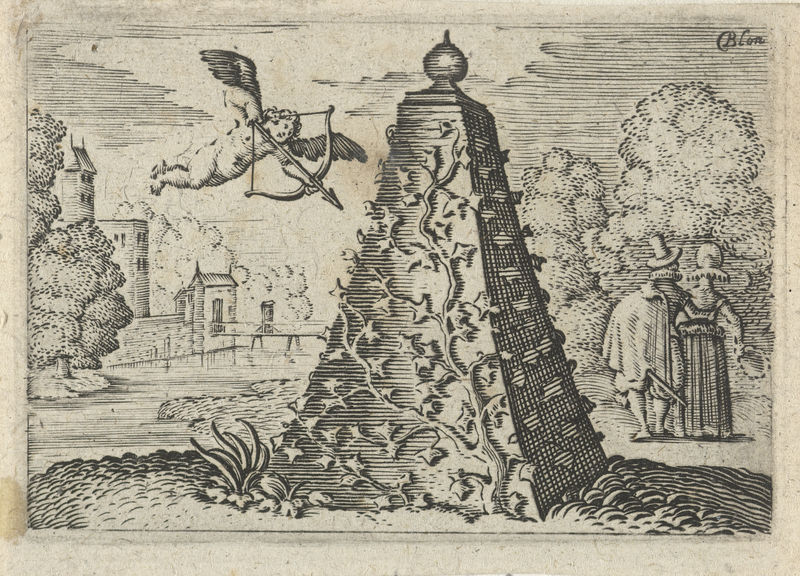
Titel: Amor bij een tuinornament
Künstler: Michiel le Blon
Standort: Amsterdam
Institution: Rijksmuseum
Schlagwörter: flügel, mann, wasser, bäume, stadt, frau, hut, hüte, brücke, paar, turm, engel, garten, putto, bogen, grafik, graphik, tor, burg, stich, ranke, efeu, schloß, obelisk, kaktus, graben, blon, pyramide, amor, emblem, pfeil, cupido, holzsschnitt, pfeik, flügrl, ehefeu